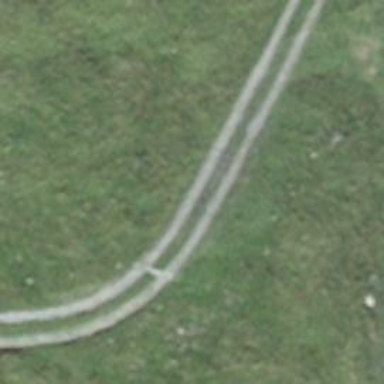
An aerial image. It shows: Track with grade 3 surface.